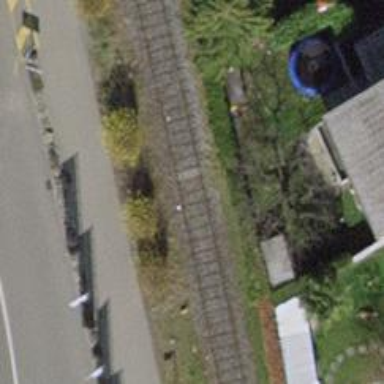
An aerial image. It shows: Single railway spur track.